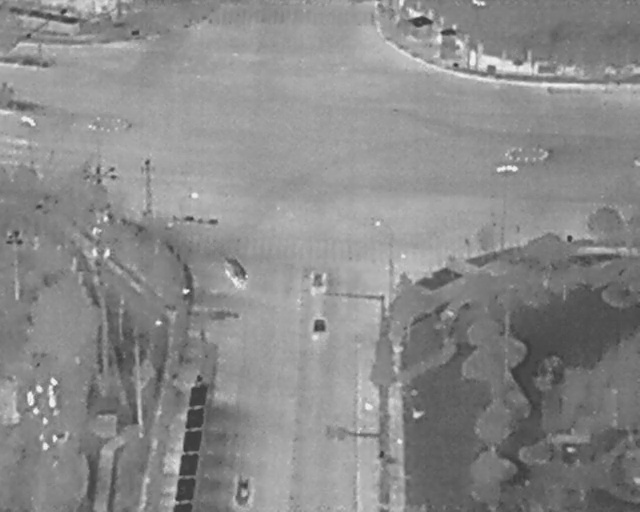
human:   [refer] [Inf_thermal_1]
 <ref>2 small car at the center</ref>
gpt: <box>[[47, 53, 51, 57, 2], [47, 62, 51, 66, 2]]</box>

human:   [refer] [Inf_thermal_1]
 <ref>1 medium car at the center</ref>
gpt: <box>[[34, 50, 39, 55, 147]]</box>